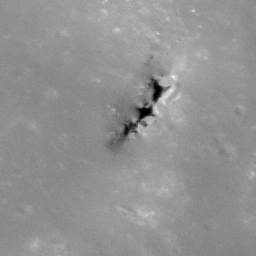
Pit: Copernicus 6b
Host crater: Copernicus
Host type: impact_melt
Lunar coordinates: latitude 10.105, longitude 339.995